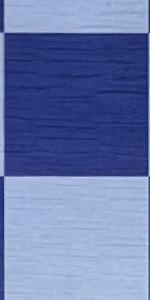
Label: Empty